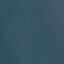
Land use / land cover class: SeaLake